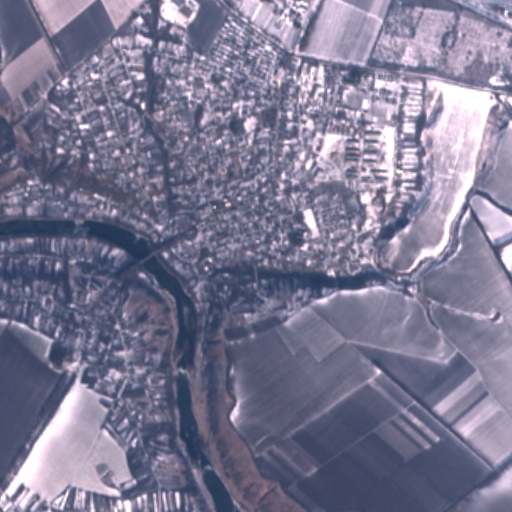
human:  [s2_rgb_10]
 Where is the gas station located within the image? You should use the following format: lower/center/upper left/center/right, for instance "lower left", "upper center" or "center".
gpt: The gas station is located in the upper center of the image.
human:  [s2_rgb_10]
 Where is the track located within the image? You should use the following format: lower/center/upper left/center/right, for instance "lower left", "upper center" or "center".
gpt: The track is located in the center of the image.
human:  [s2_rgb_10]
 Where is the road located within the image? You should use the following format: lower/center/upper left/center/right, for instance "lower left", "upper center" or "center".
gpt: There is no road in the image.